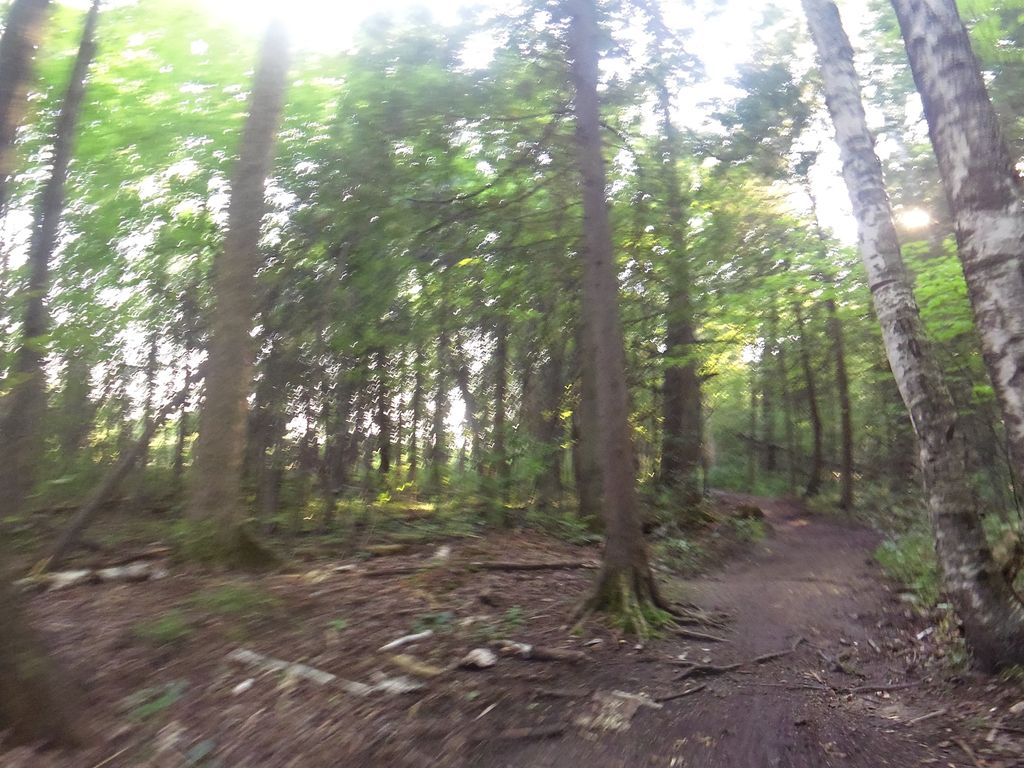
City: ottawa-gatineau